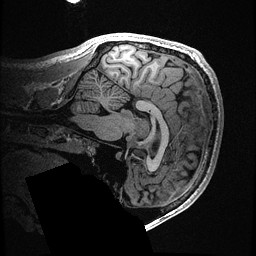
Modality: T1w
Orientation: sagittal
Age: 30
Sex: male
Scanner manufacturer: ge
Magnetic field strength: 3 T
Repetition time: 0.006952 s
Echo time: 0.00292 s